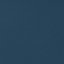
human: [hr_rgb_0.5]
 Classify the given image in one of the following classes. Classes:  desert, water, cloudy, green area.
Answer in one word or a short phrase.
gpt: water